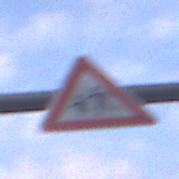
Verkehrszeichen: KinderRechts
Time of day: SunriseSunset
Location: Outdoor (Nature)
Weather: PartlyCloudy
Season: NotSpecified
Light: Natural